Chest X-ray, AP view. Patient: 61 years old, sex F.
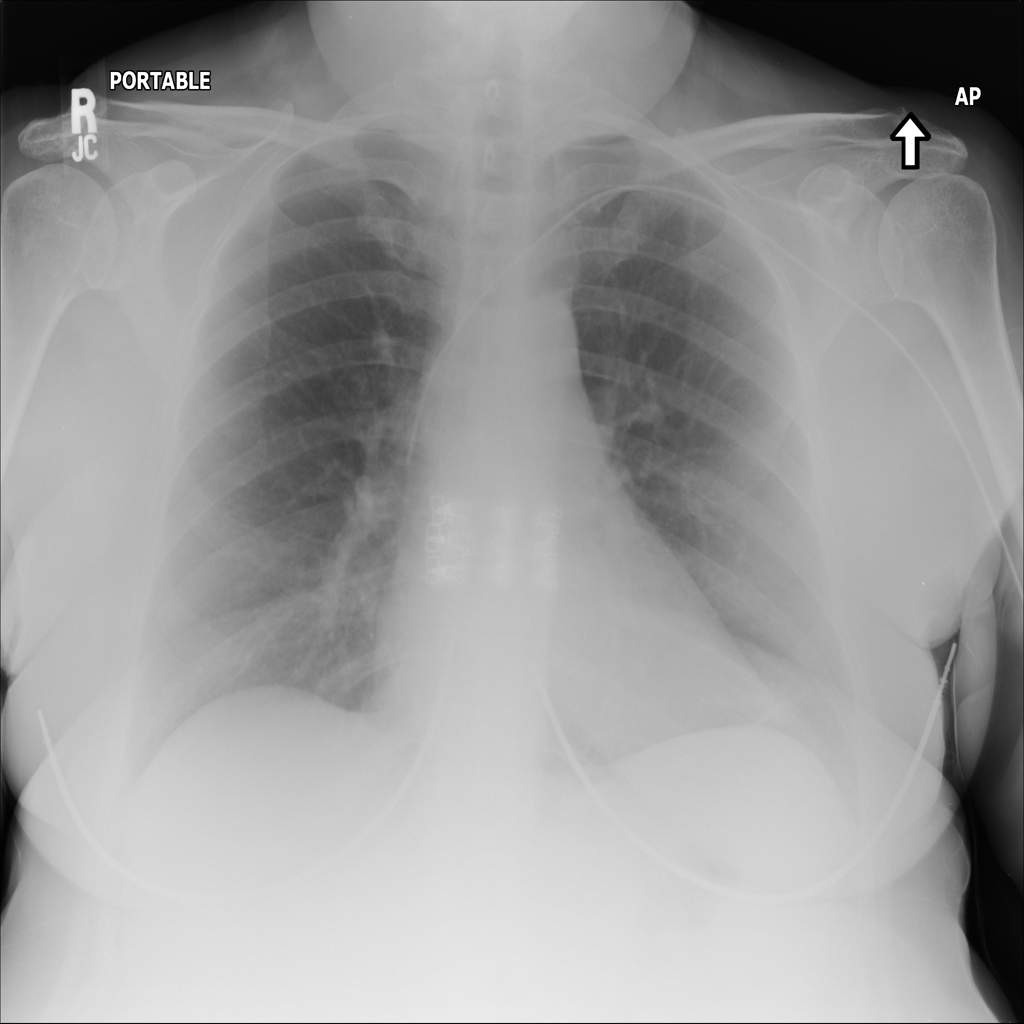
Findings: No Finding